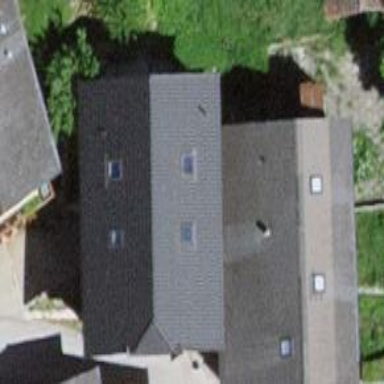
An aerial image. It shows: Simple house.